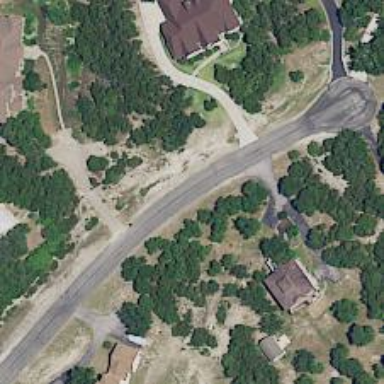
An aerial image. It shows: Residential road.